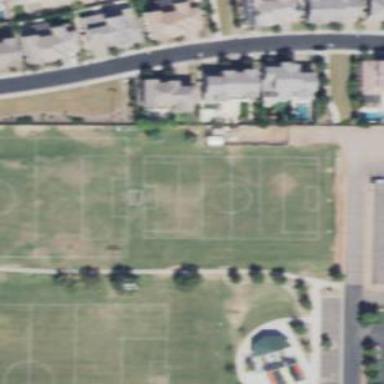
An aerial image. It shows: Soccer pitch for outdoor sports and leisure activities.